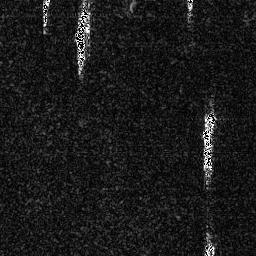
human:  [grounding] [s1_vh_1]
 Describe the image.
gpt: In the satellite image, there is  <ref>1 medium ship </ref> <box>[[27, 1, 35, 28, 0]]</box> located at top,  <ref>1 medium ship </ref> <box>[[76, 42, 85, 69, 0]]</box> located at right.